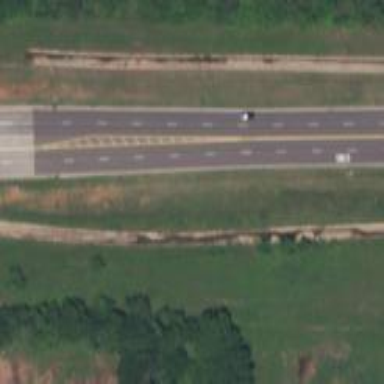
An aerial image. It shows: Primary highway.